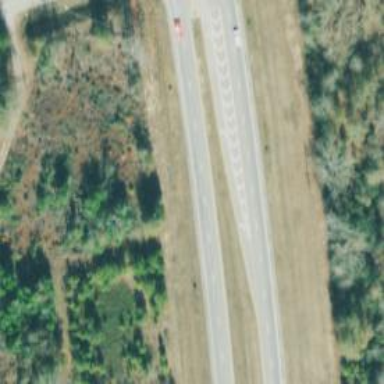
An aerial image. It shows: Trunk highway.